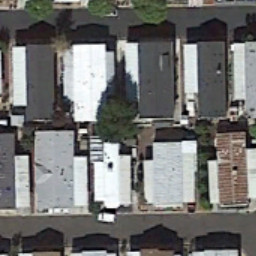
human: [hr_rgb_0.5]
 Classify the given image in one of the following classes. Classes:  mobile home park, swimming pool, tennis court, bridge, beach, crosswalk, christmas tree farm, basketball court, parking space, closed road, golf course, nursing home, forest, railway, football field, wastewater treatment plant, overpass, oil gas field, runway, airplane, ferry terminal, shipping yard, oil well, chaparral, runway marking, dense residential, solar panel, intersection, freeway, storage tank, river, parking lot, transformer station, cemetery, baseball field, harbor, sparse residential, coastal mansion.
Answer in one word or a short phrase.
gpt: mobile home park